Question: I have a customized drop down menu box (see picture) I want to change the highlight color on the options to get rid of the horrible blue and change it to a color of my choice, I would also like to stop the blue highlight box around the whole thing and remove the border from the options box. How do I go about removing any or all of these?
Thanks
'''
htmlcode:
<div class="contactselect"><select id="contactdropdown">
<option value="Email">Email Form</option>
<option value="Website">Website Form</option>
<option value="Creation">Creation Form</option></select>
</div>
csscode:
.contactselect select{
background: url(Images/ArrowO.png) no-repeat right #000;
width:268px;
padding:5px;
color:#F7921C;
font-size:25px;
font-family:dumbledor;
line-height:1;
border:solid 4px #F7921C;
border-radius:10px;
height:45px;
-webkit-appearance:none;
}
'''

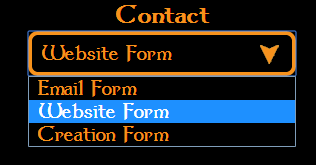
Answer: Well you cannot change the hover color of select option as it is rendered by Operating System instead of HTML however your second answer for removing the blue outline is as under:
Add 'outline:none' to your css:
'''
.contactselect select
{
background: url(Images/ArrowO.png) no-repeat right #000;
width:268px;
padding:5px;
color:#F7921C;
font-size:25px;
font-family:dumbledor;
line-height:1;
border:solid 4px #F7921C;
border-radius:10px;
height:45px;
-webkit-appearance:none;
outline: none;
}
'''
Here is the <URL> .